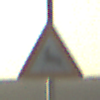
Verkehrszeichen: WildwechselRechts
Umgebung: Outdoor, Nature
Tageszeit: SunriseSunset
Wetter: PartlyCloudy
Licht: Natural
Jahreszeit: NotSpecified
Kontrast: HighContrast